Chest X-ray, AP view. Patient: 37 years old, sex F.
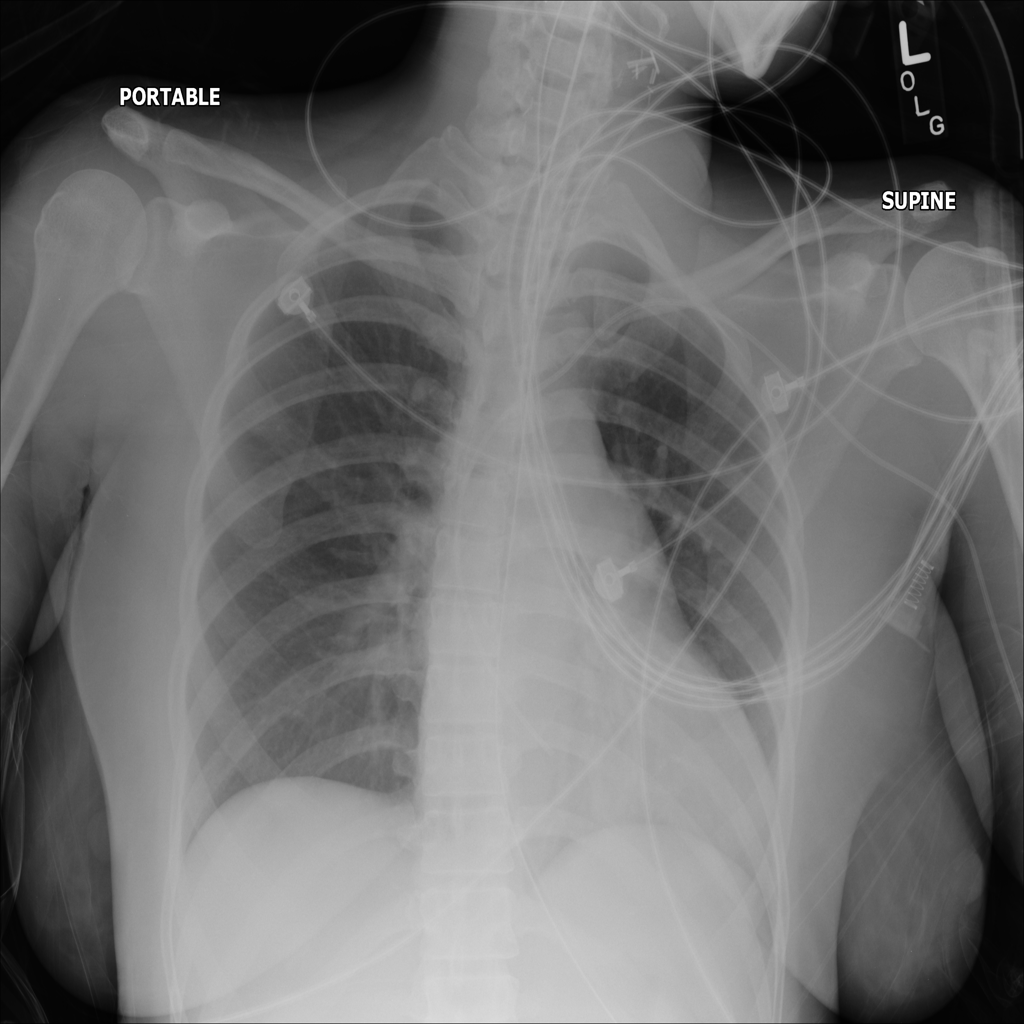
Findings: No Finding